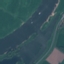
Land use / land cover: River